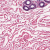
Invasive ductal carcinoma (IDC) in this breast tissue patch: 0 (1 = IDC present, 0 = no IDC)